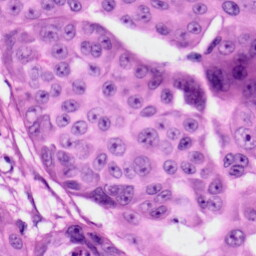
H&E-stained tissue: Skin